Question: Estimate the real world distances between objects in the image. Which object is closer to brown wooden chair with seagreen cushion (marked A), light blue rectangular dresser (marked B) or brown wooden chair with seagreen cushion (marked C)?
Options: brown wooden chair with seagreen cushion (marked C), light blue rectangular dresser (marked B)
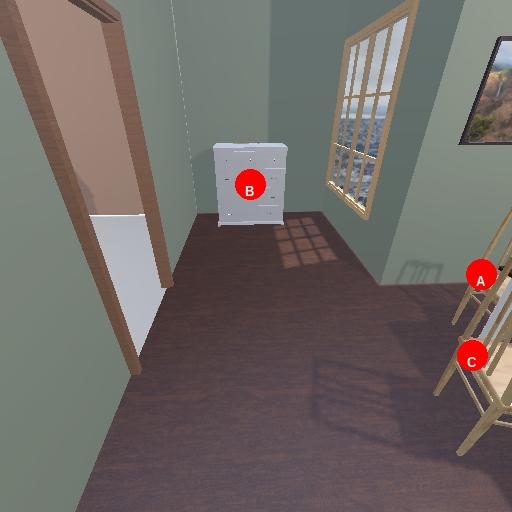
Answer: brown wooden chair with seagreen cushion (marked C)